Question: I am having an issue where I am trying to query a subquery by a field, and I have tried the emulator as well as firebase support (still on going, but not solutions yet).
When running the following query:
'''
const queryByNumber = query(
collectionGroup(this.firestore, 'residents'),
where('cellNumber', '==', number)
);
return from(getDocs(queryByNumber));
'''
This query has the error of:
> Property cellNumber is undefined on object. for 'list' @ L6
This is what the rules look like at the moment
'''
rules_version = '2';
service cloud.firestore {
match /databases/{database}/documents {
match /{path=**}/residents/{residentDoc} {
allow write: if resource.data.cellNumber == request.auth.token.phone_number;
allow read: if request.auth.token.phone_number == resource.data.cellNumber;
//allow read; //temp permission till support fix
}
match /Units/{unitNumber} {
allow read: if request.auth != null;
function residentDoc(residentId) {
return get(/databases/$(database)/documents/Units/$(unitNumber)/residents/$(residentId))
}
match /pets/{petId} {
allow write: if residentDoc(request.resource.data.residentId).data.cellNumber == request.auth.token.phone_number;
allow read: if request.auth != null;
}
}
}
}
'''
And this is the firestore data structure at the moment:

I have tried to change my query to have the 'array-contains' in the where clause, but that doesn't change much.
'allow read'
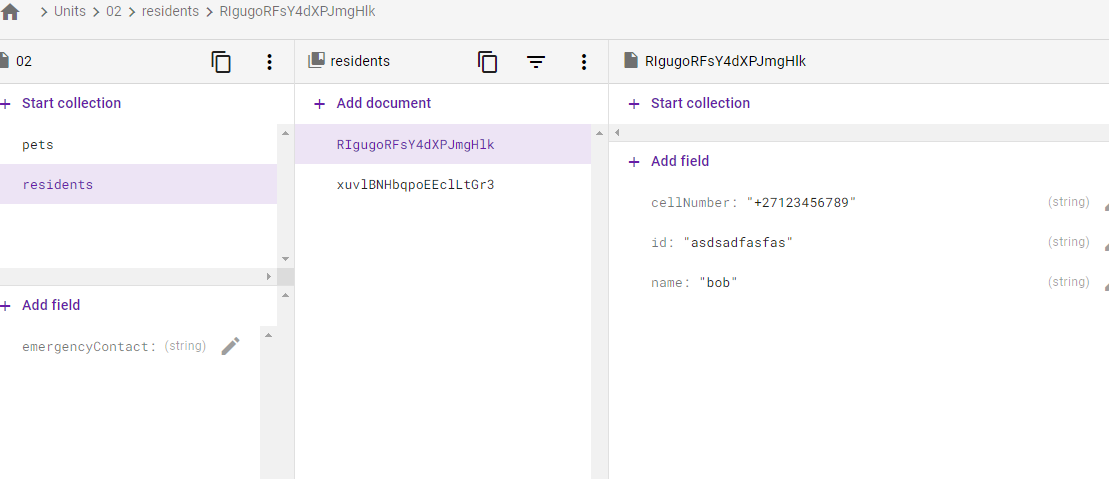
Answer: The issue was another query trying to get all resident data after the initial one was fired, which caused it to fail the rule because the second one wasn't querying by 'cellNumber' anymore. I have changed the rules to validate by 'UID' since that will always be provided